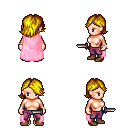
a pixel art fantasy rpg character, female body template, human, light skin, pink cape, magenta pants, blonde swoop hairstyle, bracelets, brown shoes, dagger, four views (front, back, left, right), 2x2 character sprite sheet, small pixel art, hard edges, no anti-aliasing